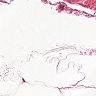
Metastatic tissue present: no